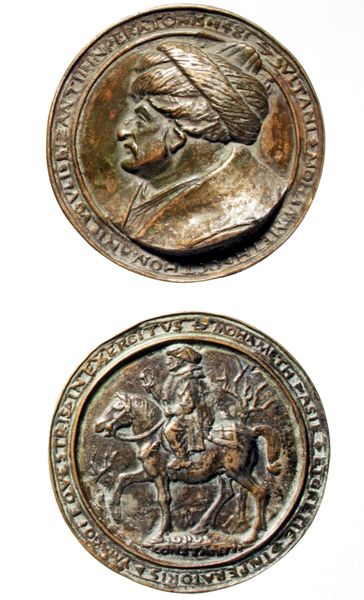
Titel: Medaillenbildnis Sultan Mehmed II.
Künstler: Costanzo de Moysis
Standort: Wien
Institution: Kunsthistorisches Museum, Münzkabinett
Schlagwörter: baum, kopf, mann, weiß, äste, braun, holz, hut, mund, nase, ohr, profil, stirn, szene, tuch, bart, mütze, gesicht, kragen, mensch, rahmen, bild, bildnis, portrait, porträt, ast, auge, gold, mantel, kaufmann, person, kinn, kreis, pferd, pferde, reiter, rund, mähne, reiten, sattel, schweif, steigbügel, zaumzeug, zügel, kopfbedeckung, relief, schrift, klein, schriftzug, rand, erhaben, könig, inschrift, seitenansicht, metall, bronze, foto, fotografie, messing, zinn, buch, medaillon, orientalisch, geld, rückseite, asien, hakennase, kupfer, text, asiatisch, herrscher, österreich, vorderseite, mittelalter, heiliger, platten, kin, medaille, turban, wertvoll, sultan, prägung, münze, wickeln, blei, latein, münzen, türke, imperator, türkenkriege, zahlungsmittel, nach links, porträtmedaille, tügel, coin